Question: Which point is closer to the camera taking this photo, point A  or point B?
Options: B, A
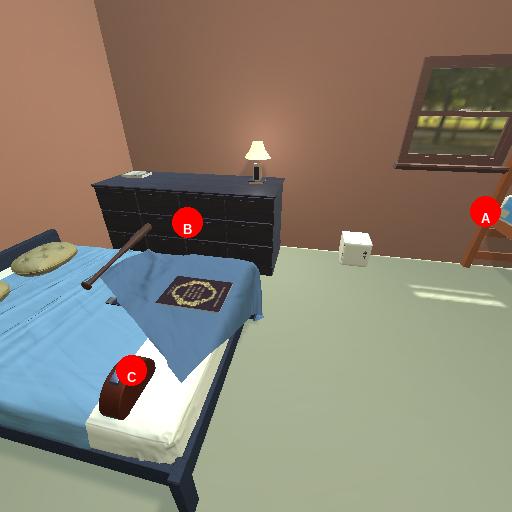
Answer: B